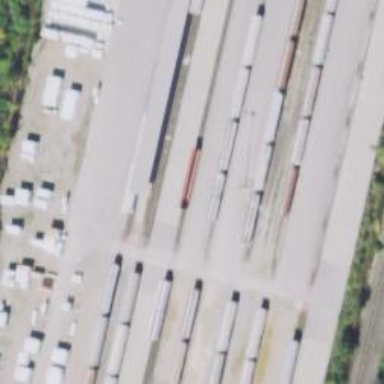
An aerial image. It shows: Abandoned railway yard.